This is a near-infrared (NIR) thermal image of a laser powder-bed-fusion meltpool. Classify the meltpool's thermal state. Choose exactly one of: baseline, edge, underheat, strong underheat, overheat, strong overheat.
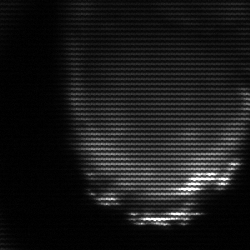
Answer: edge